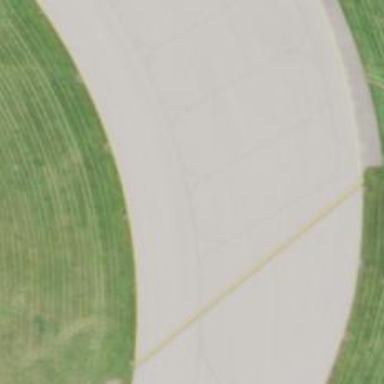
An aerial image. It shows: Image of taxiway at airport.